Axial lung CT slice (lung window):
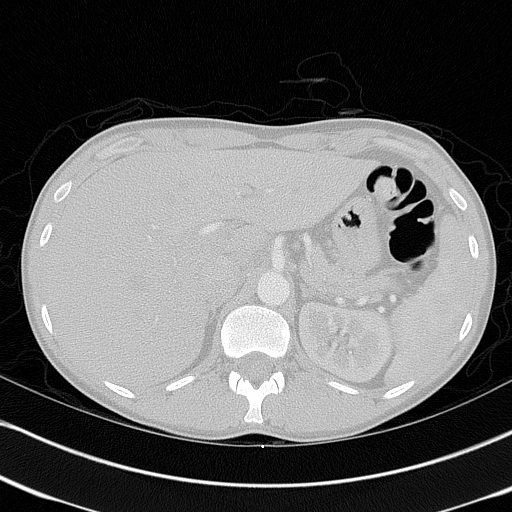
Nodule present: no